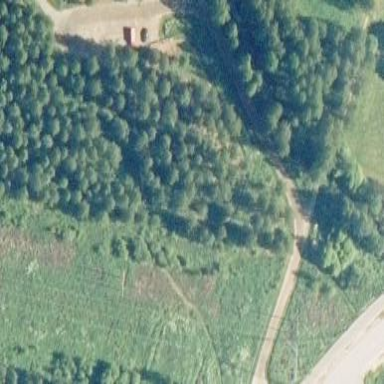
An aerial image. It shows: Fenced dog park for leisure activities on land.